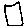
Label: square